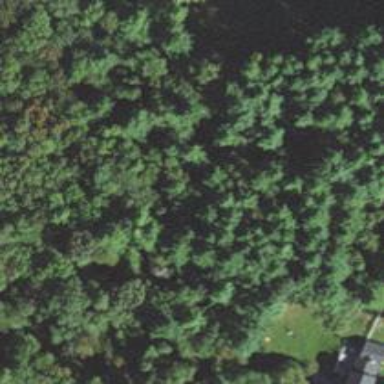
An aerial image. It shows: Existing Preserved Open Space in woodland area.